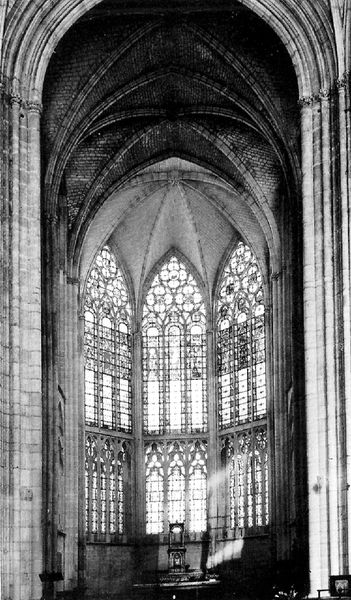
Titel: Kathedrale St. Urbain in Troyes
Standort: Troyes (EU - F)
Schlagwörter: schatten, fenster, glas, hell, licht, schwarz, stuhl, säulen, weiss, architektur, kirche, gotik, schön, bogen, kuppel, hoch, foto, fotografie, gang, gewölbe, torbogen, dom, groß, schwarz-weiß, mosaik, altar, kathedrale, buntglas, glasfenster, spitzbogen, rundbögen, chor, gothik, kupferstich, bau, triumphbogen, maßwerk, bogengang, lisene, kirchenfenster, kirchenfebster, bof, deoration